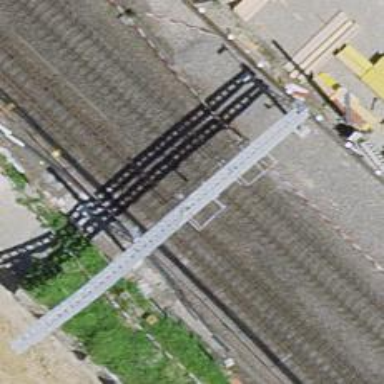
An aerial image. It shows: Single electrified railway track with contact line.